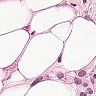
Metastatic tissue present: yes